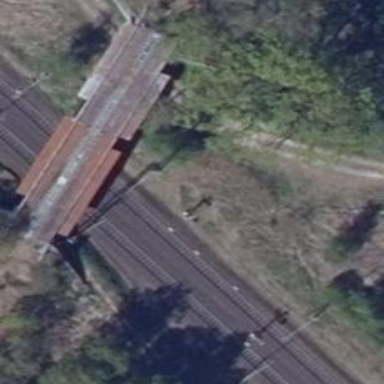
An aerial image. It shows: Railway signal.